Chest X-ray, PA view. Patient: 55 years old, sex F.
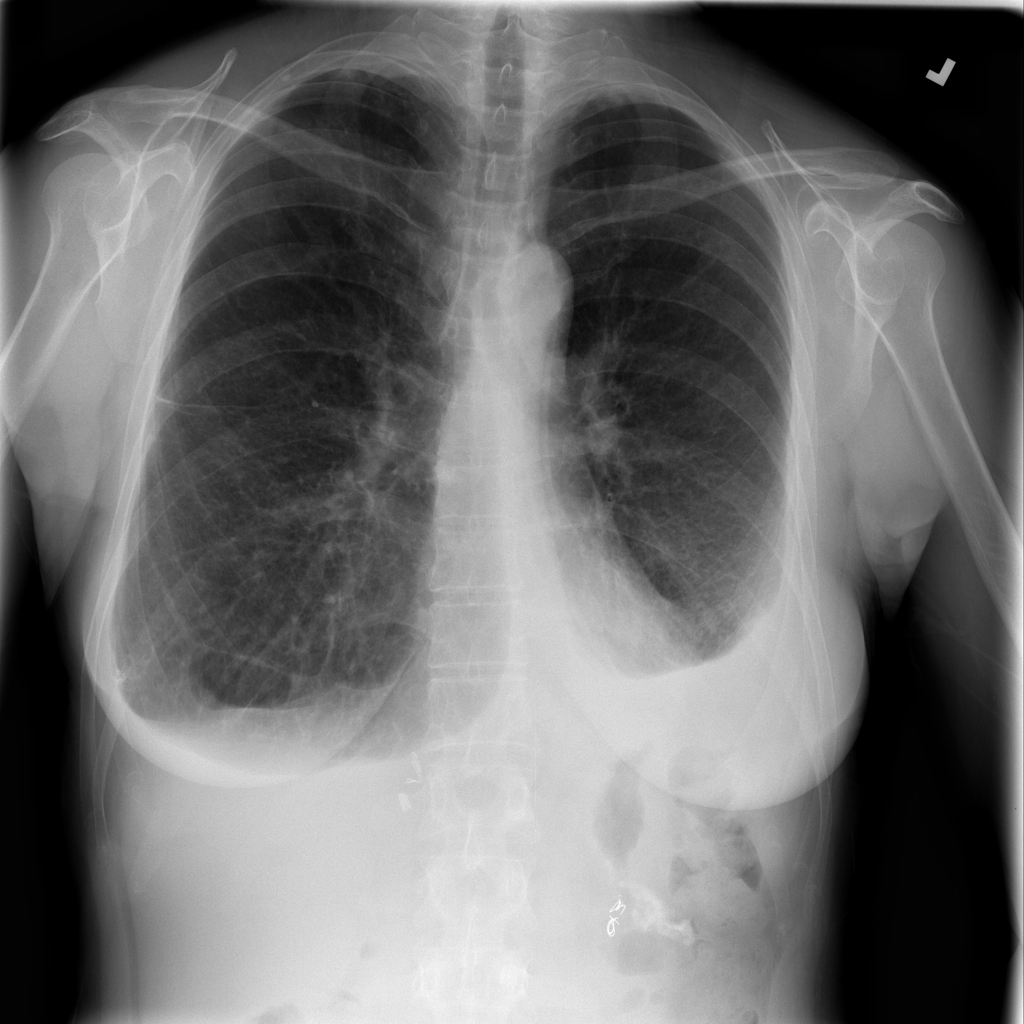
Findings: Fibrosis